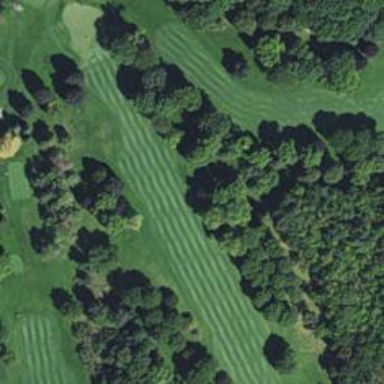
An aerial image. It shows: Golf fairway on grassy land designated for golfing activities.